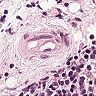
Metastatic tissue present: no